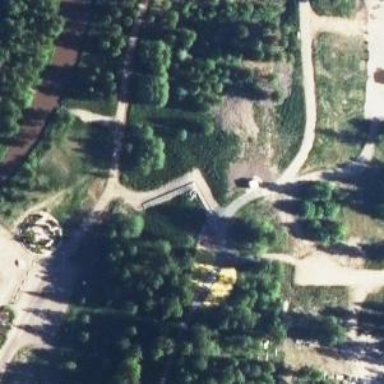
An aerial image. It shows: Fitness station in leisure land area.